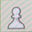
Piece: wP